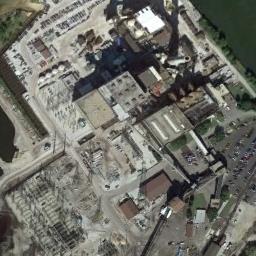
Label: industrial_area